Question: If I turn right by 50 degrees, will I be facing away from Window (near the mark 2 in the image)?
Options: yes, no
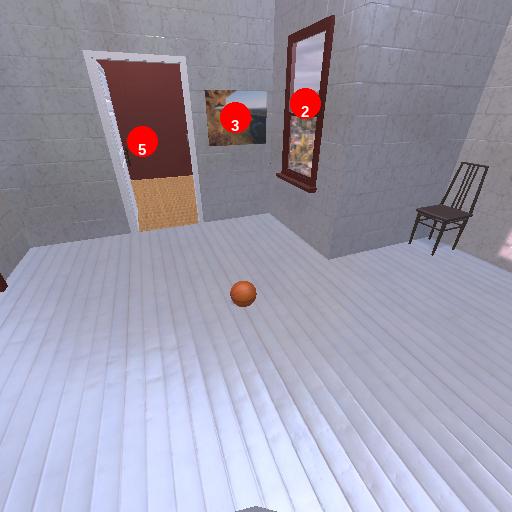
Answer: yes